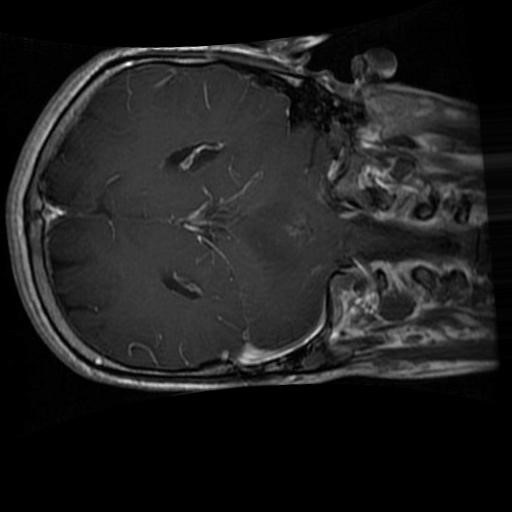
Label: brain_glioma